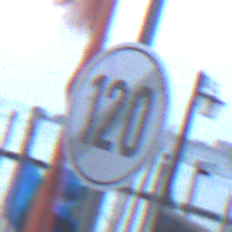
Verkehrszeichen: EndeGeschwindigkeit120
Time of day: Dawn
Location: Outdoor (Urban)
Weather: Clear
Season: NotSpecified
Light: Natural